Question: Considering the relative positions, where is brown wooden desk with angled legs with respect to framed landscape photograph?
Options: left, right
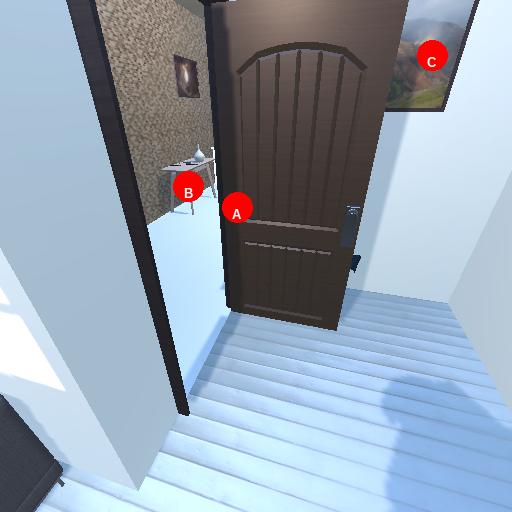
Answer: left